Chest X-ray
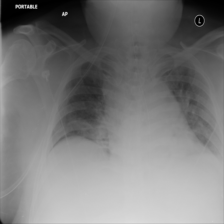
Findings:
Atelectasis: negative
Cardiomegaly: negative
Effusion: negative
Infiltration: positive
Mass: negative
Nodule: negative
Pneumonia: negative
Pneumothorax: negative
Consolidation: negative
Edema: negative
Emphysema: negative
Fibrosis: negative
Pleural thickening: negative
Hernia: negative